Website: lowes
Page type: delivery-shipping
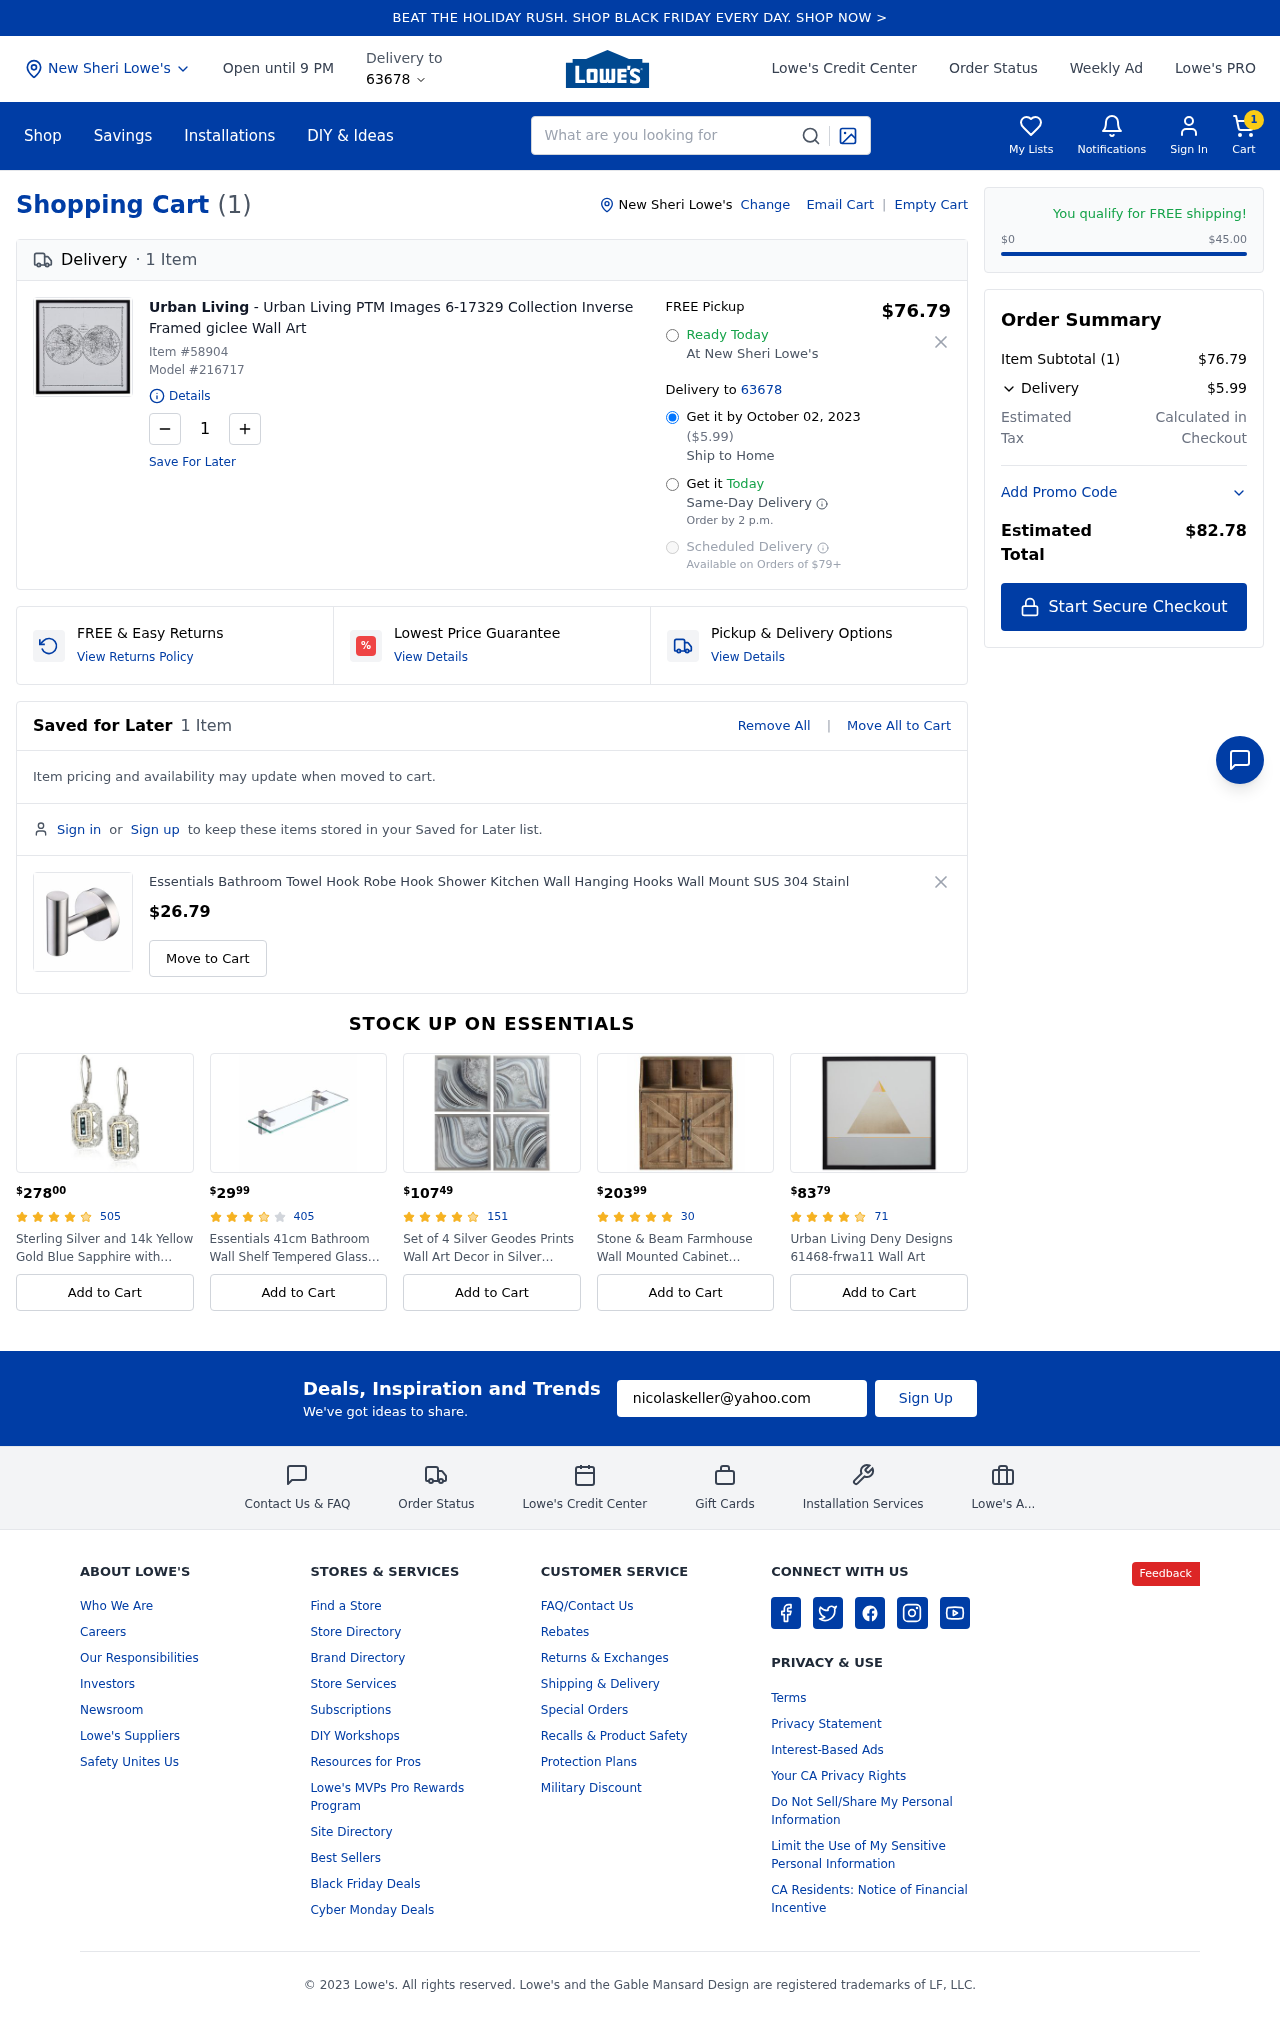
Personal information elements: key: PII_CITY
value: New Sheri
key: PII_EMAIL
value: nicolaskeller@yahoo.com
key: PII_POSTCODE
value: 63678
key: PII_CITY2
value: New Sheri
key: PII_CITY3
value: New Sheri
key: PII_POSTCODE_FULL
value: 63678
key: PII_POSTCODE_NUMERIC
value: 63678
Product elements: key: PRODUCT1_BRAND
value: Urban Living
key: PRODUCT1_NAME
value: Urban Living PTM Images 6-17329 Collection Inverse Framed giclee Wall Art
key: PRODUCT1_PRICE
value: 76.79
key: PRODUCT1_QUANTITY
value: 1
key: PRODUCT2_NAME
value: Essentials Bathroom Towel Hook Robe Hook Shower Kitchen Wall Hanging Hooks Wall Mount SUS 304 Stainl
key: PRODUCT2_PRICE
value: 26.79
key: PRODUCT1_ITEM_NUMBER
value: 58904
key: PRODUCT1_MODEL_NUMBER
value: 216717
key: PRODUCT3_PRICE
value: $27800
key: PRODUCT3_NUM_RATINGS
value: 505
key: PRODUCT3_NAME
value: Sterling Silver and 14k Yellow Gold Blue Sapphire with Diamond-Accent Art Deco-Style Drop Earrings
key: PRODUCT4_PRICE
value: $2999
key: PRODUCT4_NUM_RATINGS
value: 405
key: PRODUCT4_NAME
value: Essentials 41cm Bathroom Wall Shelf Tempered Glass Shelf Brushed Nickel Finish BGS3201S40-2
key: PRODUCT5_PRICE
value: $10749
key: PRODUCT5_NUM_RATINGS
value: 151
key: PRODUCT5_NAME
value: Set of 4 Silver Geodes Prints Wall Art Decor in Silver Frames
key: PRODUCT6_PRICE
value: $20399
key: PRODUCT6_NUM_RATINGS
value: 30
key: PRODUCT6_NAME
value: Stone & Beam Farmhouse Wall Mounted Cabinet Storage Organzier - 23 x19 x 6 Inch, Natural Wood (Renew
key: PRODUCT7_PRICE
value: $8379
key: PRODUCT7_NUM_RATINGS
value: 71
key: PRODUCT7_NAME
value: Urban Living Deny Designs 61468-frwa11 Wall Art
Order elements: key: ORDER_NUM_ITEMS
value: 1
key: ORDER_DELIVERY_DATE
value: October 02, 2023
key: ORDER_SHIPPING_COST
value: $5.99
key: ORDER_SUBTOTAL
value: $76.79
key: ORDER_TOTAL
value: $82.78
Search elements: key: HEADER_SEARCH
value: What are you looking for